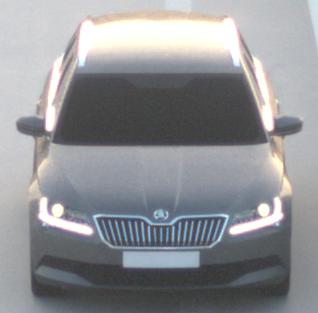
Make: Skoda
Model: Superb Combi 1.4 TSI
Detailed model: Superb (III) Combi
Model produced from: 2015/09
Model produced until: 2018/06
Doors: 5
Color: gray
Road condition: dry road
Daytime: sunrise or sunset
Contrast: low contrast